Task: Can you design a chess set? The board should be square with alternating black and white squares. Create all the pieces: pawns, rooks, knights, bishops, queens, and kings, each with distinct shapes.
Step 4525:
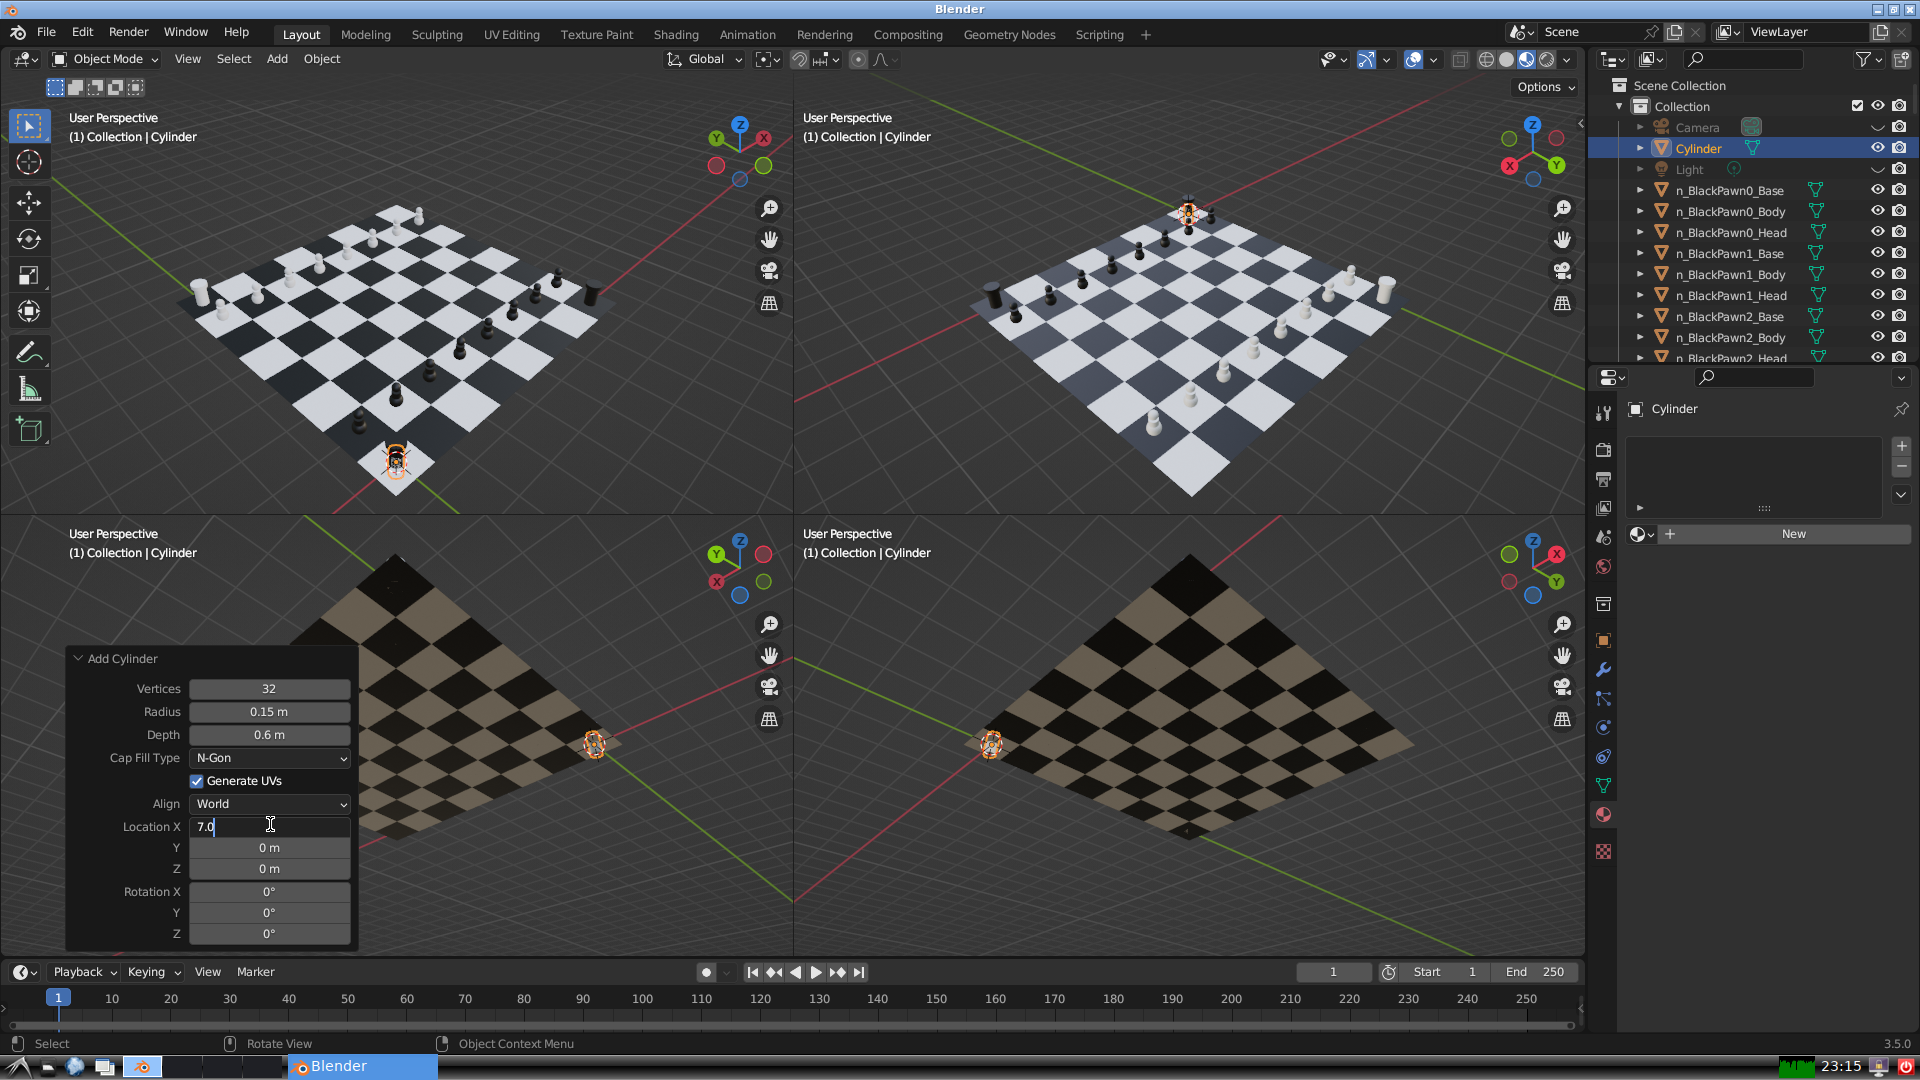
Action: {"key_press": ['Return']}